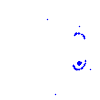
Particle: proton